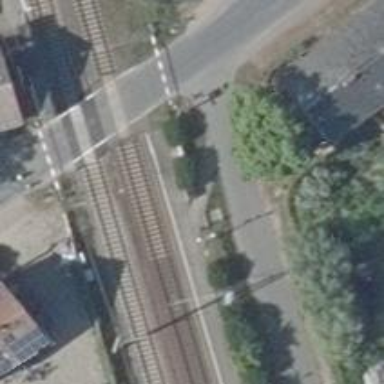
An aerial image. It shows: Track with grade 1 quality.